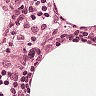
Metastatic tissue present: no